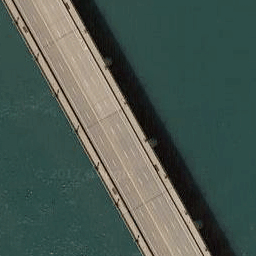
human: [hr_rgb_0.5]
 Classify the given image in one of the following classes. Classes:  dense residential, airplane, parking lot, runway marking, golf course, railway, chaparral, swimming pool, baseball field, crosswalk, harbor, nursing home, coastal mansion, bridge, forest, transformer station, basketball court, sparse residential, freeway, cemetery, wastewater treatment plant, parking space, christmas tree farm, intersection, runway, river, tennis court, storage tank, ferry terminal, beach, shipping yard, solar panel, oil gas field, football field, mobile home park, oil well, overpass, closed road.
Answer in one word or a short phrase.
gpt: bridge